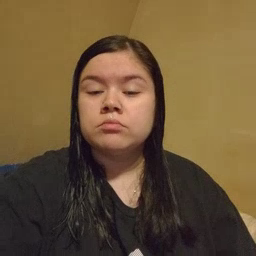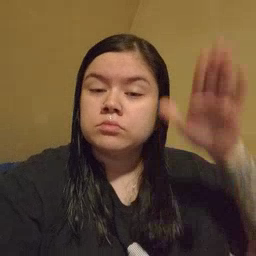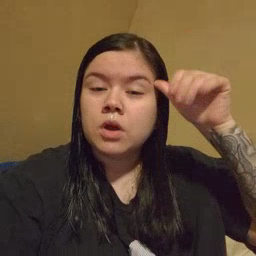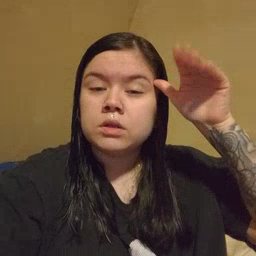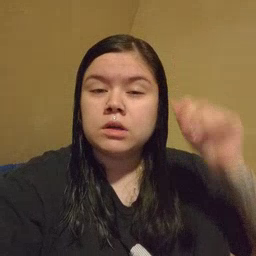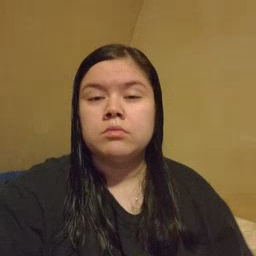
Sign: donkey